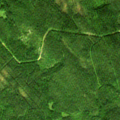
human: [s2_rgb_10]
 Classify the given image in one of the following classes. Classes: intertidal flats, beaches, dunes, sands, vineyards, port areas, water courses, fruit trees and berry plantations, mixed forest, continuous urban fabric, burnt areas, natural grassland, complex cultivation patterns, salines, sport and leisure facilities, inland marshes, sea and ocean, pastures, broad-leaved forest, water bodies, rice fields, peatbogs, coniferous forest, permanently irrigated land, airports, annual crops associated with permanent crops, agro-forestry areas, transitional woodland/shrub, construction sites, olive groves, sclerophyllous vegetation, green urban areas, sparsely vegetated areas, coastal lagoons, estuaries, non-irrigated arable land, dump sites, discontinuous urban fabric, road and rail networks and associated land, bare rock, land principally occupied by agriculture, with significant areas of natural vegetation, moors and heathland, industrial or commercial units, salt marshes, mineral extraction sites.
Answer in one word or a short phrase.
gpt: coniferous forest, mixed forest, transitional woodland/shrub